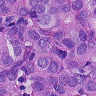
Metastatic tissue present: yes